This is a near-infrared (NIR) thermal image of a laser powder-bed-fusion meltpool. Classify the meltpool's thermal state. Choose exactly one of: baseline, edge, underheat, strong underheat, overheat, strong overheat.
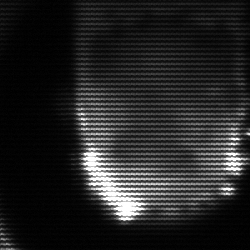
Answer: baseline